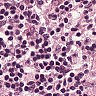
Metastatic tissue present: no